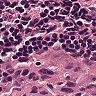
Metastatic tissue present: yes